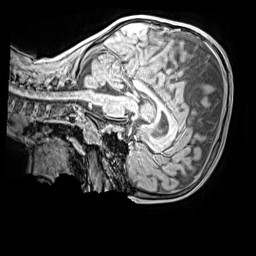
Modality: MP2RAGE
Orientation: sagittal
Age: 9
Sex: male
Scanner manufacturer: siemens
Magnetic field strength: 3 T
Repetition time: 4 s
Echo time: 0.00299 s